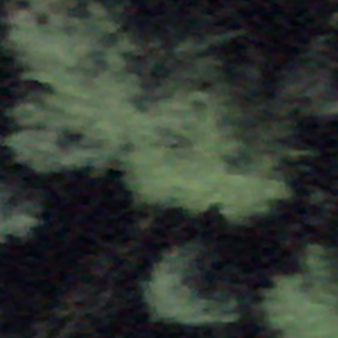
Label: other